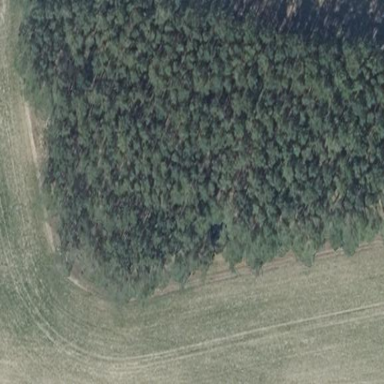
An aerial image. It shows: Forest area.